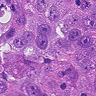
Metastatic tissue present: yes